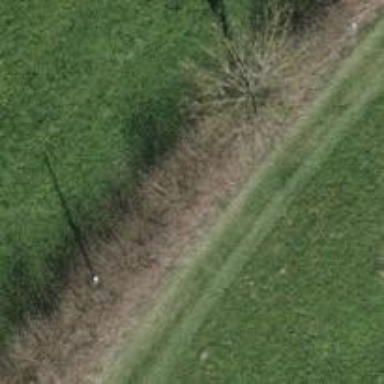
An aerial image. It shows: Track with grass surface categorized as grade4 tracktype.